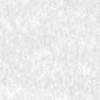
Label: no_change